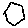
Label: hexagon